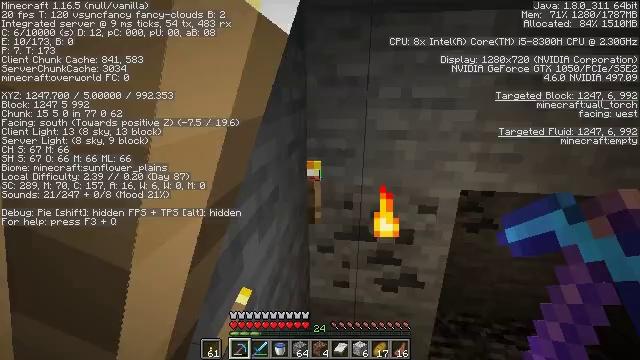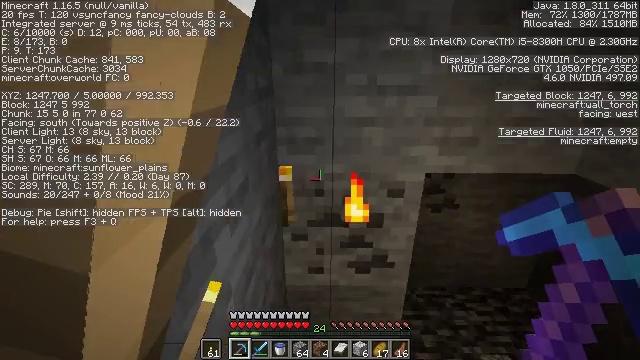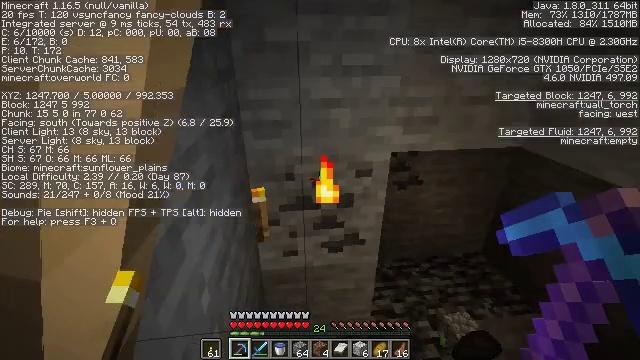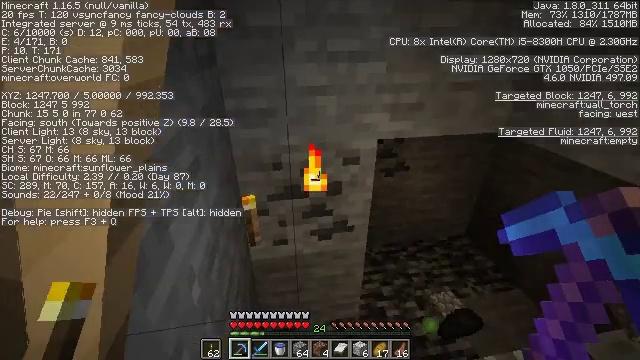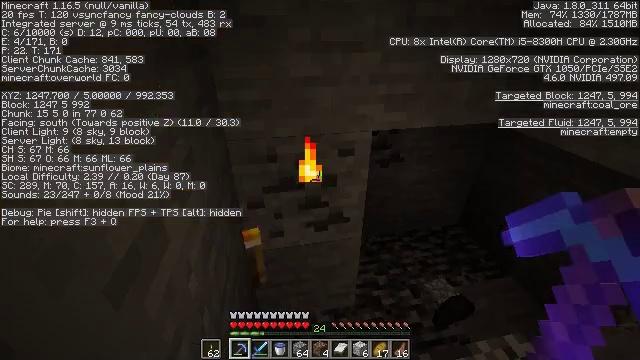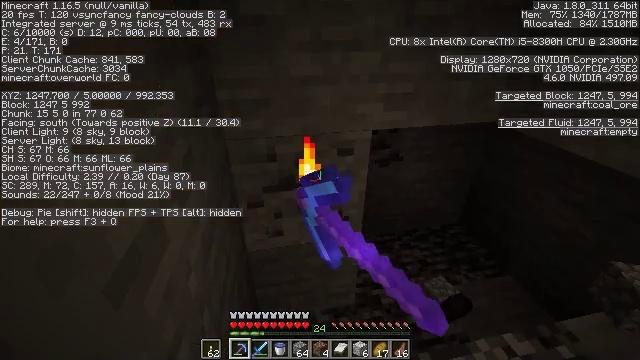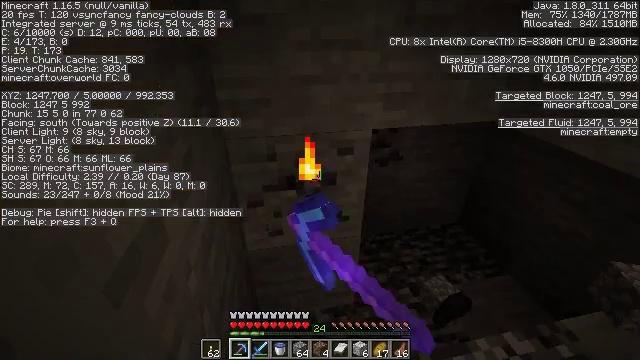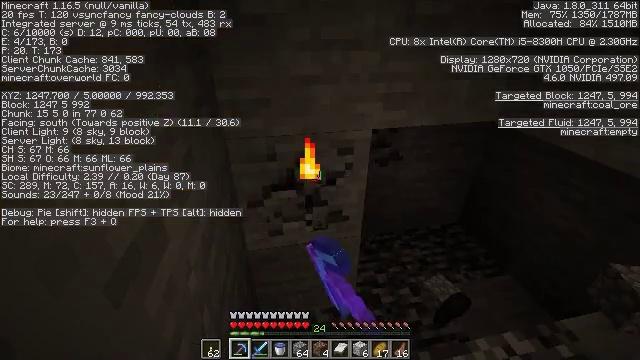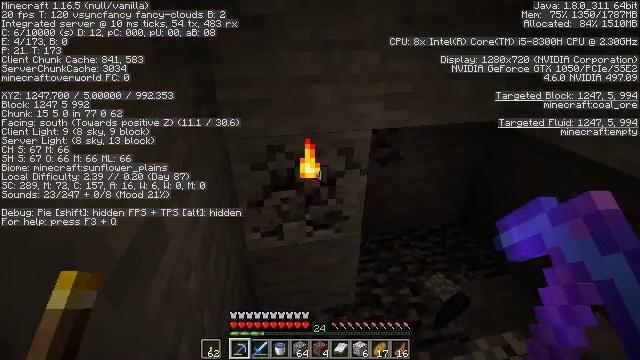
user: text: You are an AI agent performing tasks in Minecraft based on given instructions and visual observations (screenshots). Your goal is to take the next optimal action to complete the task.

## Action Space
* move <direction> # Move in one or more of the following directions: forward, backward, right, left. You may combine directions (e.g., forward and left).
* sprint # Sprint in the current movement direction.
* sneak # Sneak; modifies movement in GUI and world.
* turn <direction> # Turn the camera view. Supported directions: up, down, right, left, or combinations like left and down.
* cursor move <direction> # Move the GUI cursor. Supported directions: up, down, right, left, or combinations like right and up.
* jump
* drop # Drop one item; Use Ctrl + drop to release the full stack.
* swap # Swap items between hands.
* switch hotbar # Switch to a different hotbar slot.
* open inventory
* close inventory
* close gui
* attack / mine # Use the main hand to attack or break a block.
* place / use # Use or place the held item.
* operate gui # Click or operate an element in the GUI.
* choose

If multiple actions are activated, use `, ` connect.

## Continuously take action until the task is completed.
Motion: motion action
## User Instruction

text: Break the wall torch for relocation.
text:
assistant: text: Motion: turn right and down
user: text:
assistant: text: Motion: turn right and down
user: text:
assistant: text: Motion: turn right and down
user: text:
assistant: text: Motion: turn right and down, attack / mine
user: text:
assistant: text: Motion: attack / mine
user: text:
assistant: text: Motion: attack / mine
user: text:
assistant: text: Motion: attack / mine
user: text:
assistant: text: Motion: attack / mine
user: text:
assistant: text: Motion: attack / mine